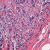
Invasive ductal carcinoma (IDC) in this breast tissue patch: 1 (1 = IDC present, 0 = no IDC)